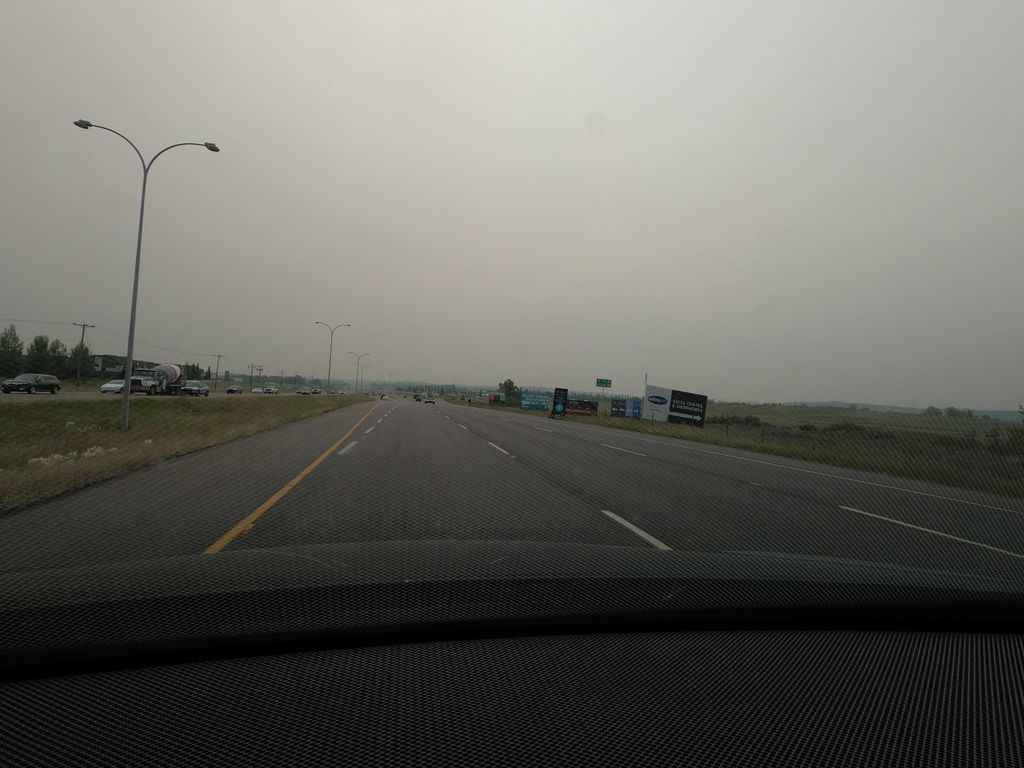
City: calgary